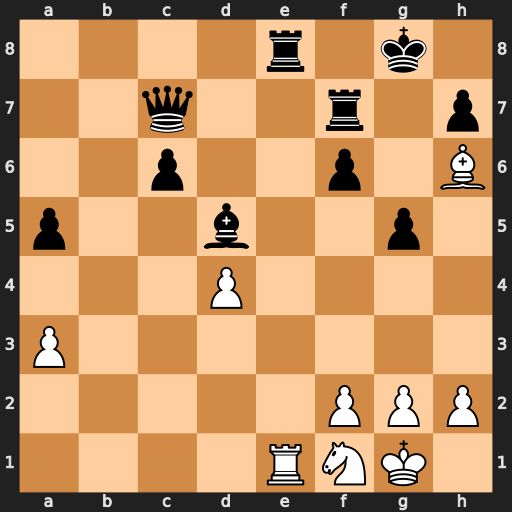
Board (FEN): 4r1k1/2q2r1p/2p2p1B/p2b2p1/3P4/P7/5PPP/4RNK1
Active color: w
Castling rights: -
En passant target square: -
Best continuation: Rxe8+ Rf8 Rxf8#